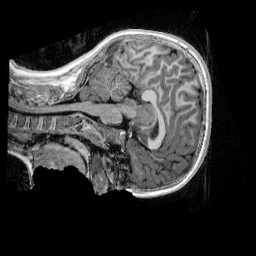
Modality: UNIT1_denoised
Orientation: sagittal
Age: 10
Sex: female
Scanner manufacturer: siemens
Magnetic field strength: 3 T
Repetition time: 4 s
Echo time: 0.00303 s